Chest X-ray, AP view. Patient: 53 years old, sex M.
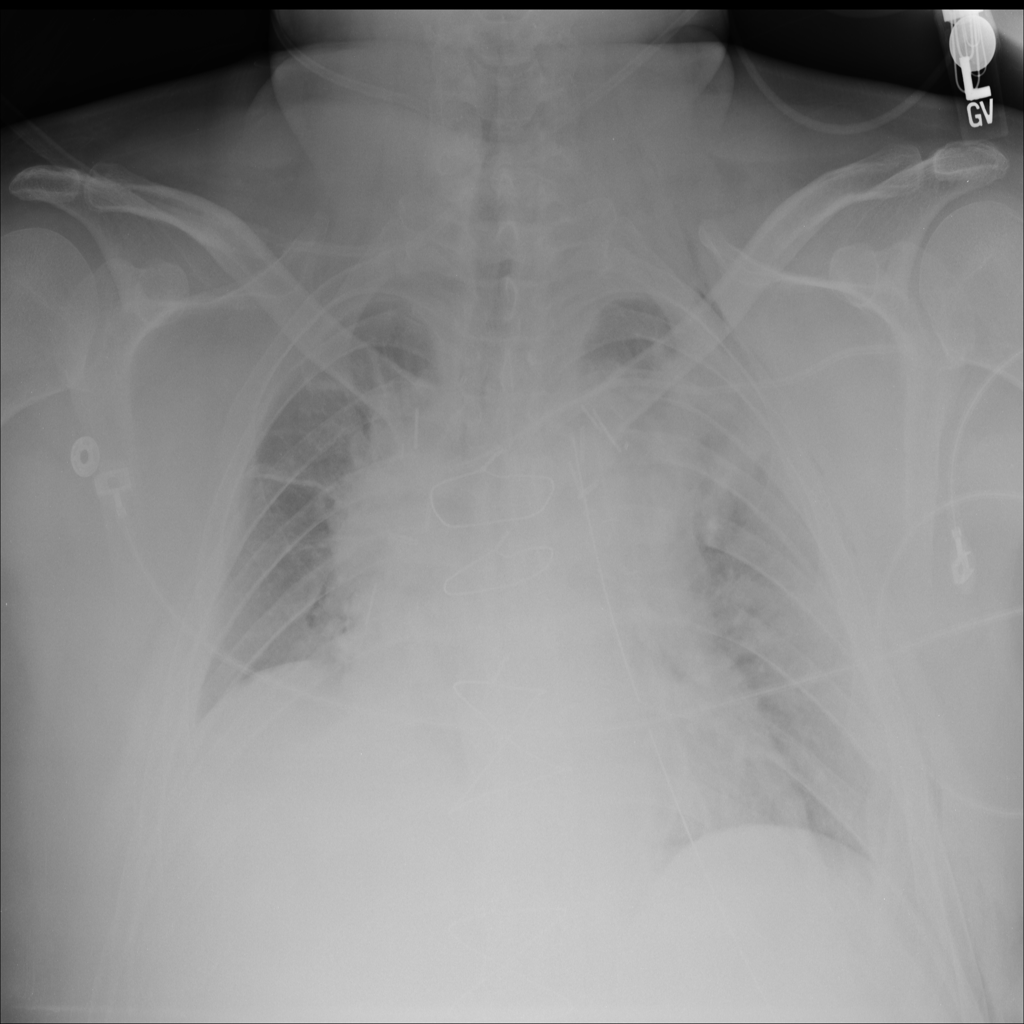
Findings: Atelectasis